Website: lowes
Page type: review-order
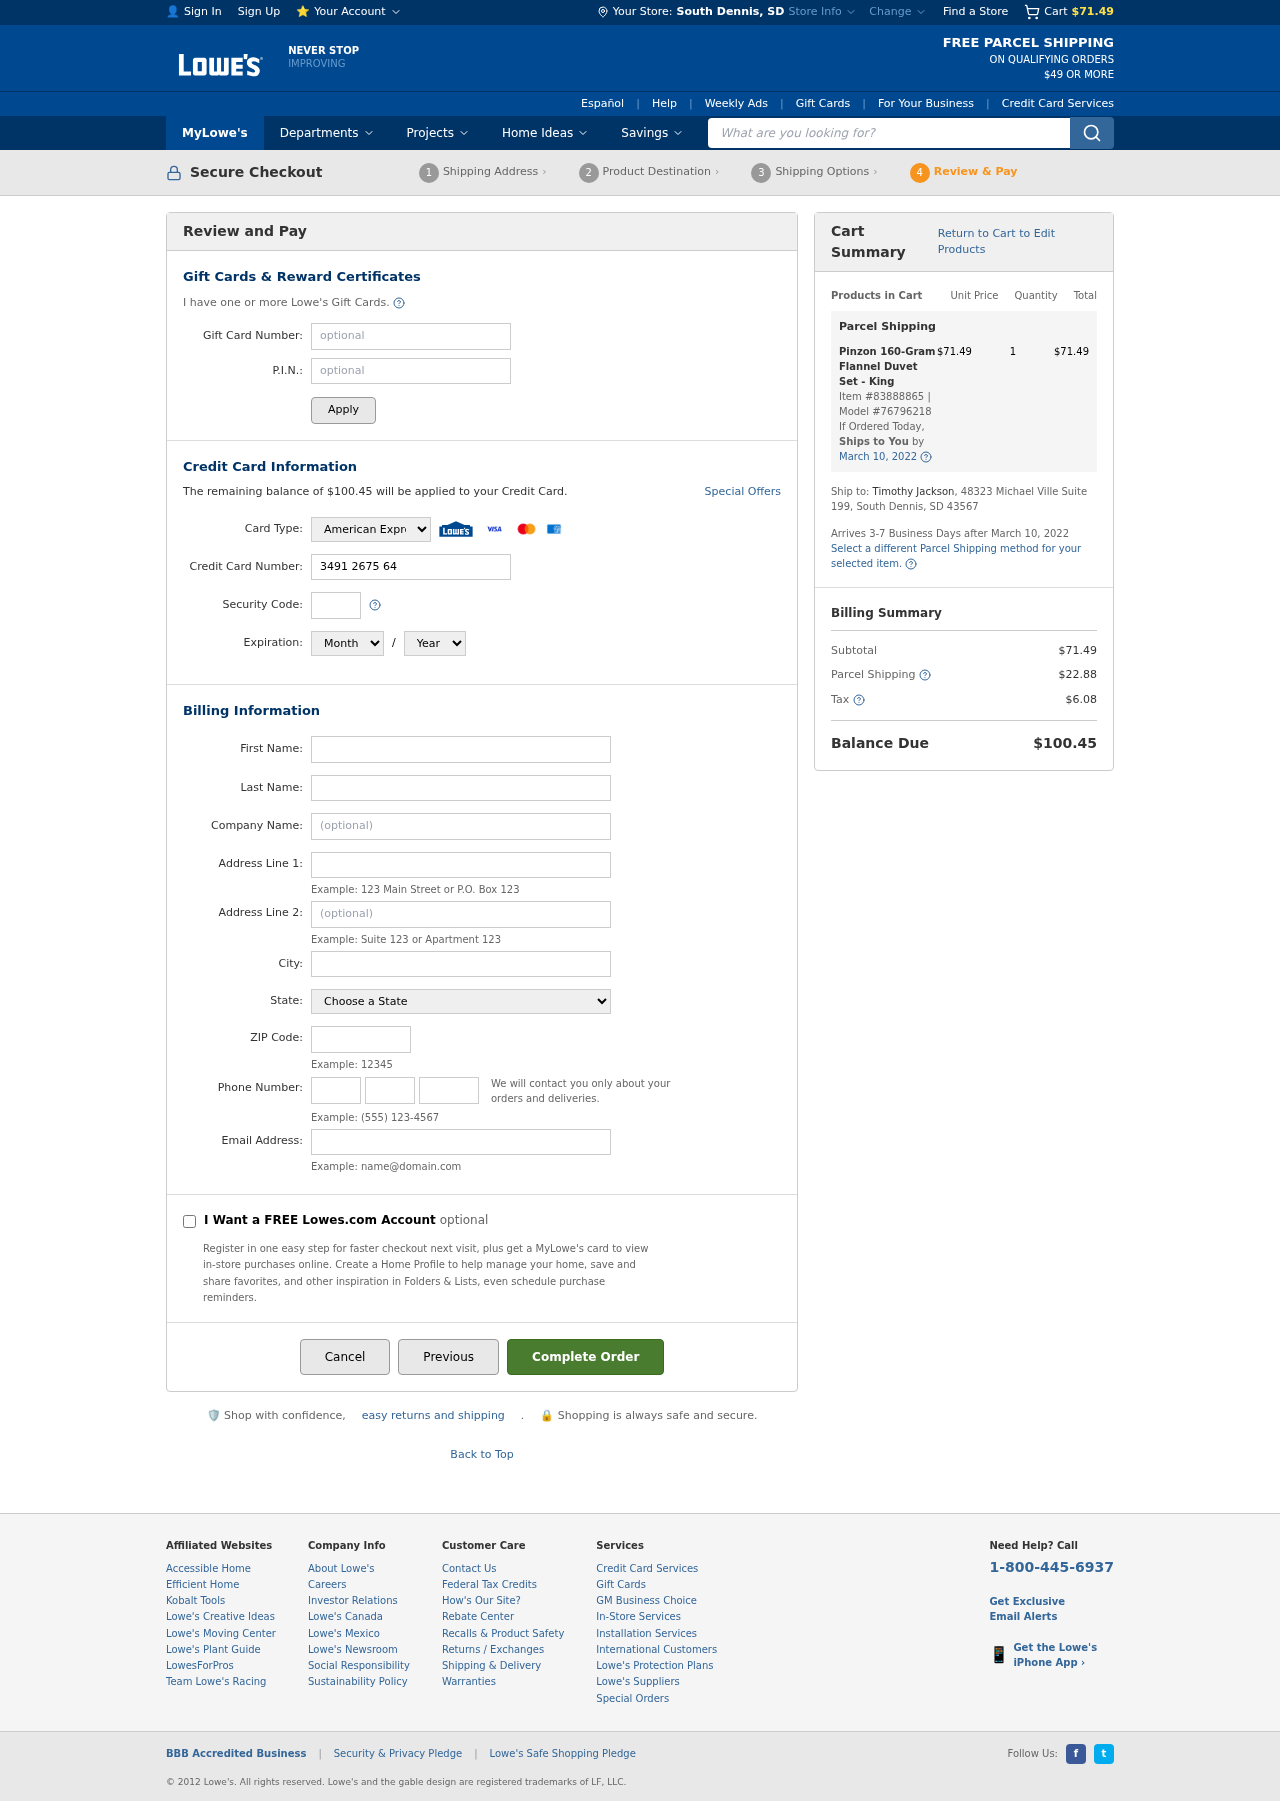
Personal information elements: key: PII_CARD_CVV
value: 5883
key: PII_CARD_EXPIRY_MONTH
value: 01
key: PII_CARD_EXPIRY_YEAR
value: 28
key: PII_CARD_NUMBER
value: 3491 2675 6468 610
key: PII_CARD_TYPE
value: American Express
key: PII_CITY
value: South Dennis
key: PII_CITY_STATE
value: South Dennis, SD
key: PII_COMPANY
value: Garcia, Church and Williams
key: PII_EMAIL
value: timothy.jackson@hotmail.com
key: PII_FIRSTNAME
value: Timothy
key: PII_LASTNAME
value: Jackson
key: PII_PHONE_AREA
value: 291
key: PII_PHONE_PREFIX
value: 310
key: PII_PHONE_SUFFIX
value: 8658
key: PII_POSTCODE
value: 43567
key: PII_STATE
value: South Dakota
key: PII_STREET
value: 48323 Michael Ville Suite 199
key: PII_STREET2
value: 48323 Michael Ville Suite 199
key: PII_FULLNAME2
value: Timothy Jackson
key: PII_STATE_ABBR
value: SD
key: PII_POSTCODE_FULL
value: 43567
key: PII_CITY_STATE_ZIP
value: South Dennis, SD 43567
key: PII_POSTCODE_NUMERIC
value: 43567
Product elements: key: PRODUCT1_NAME
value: Pinzon 160-Gram Flannel Duvet Set - King
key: PRODUCT1_PRICE
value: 71.49
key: PRODUCT1_QUANTITY
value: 1
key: PRODUCT1_ITEM_NUMBER
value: Item #83888865
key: PRODUCT1_MODEL_NUMBER
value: Model #76796218
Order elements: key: ORDER_SUBTOTAL
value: $71.49
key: ORDER_BALANCE_DUE
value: $100.45
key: ORDER_SHIPPING_DATE
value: March 10, 2022
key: ORDER_ITEM_TOTAL
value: $71.49
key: ORDER_SHIPPING_DATE2
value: March 10, 2022
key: ORDER_SHIPPING_COST
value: $22.88
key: ORDER_TAX
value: $6.08
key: ORDER_TOTAL
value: $100.45
Search elements: key: HEADER_SEARCH
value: What are you looking for?